Interaction volume radius: 10 \u00c5
Interaction volume height: 10 \u00c5
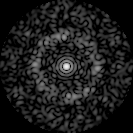
Disorder parameter: 0.8437